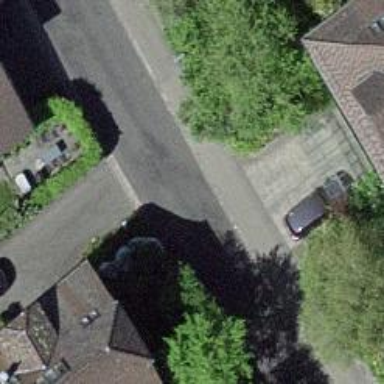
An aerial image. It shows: Residential road with asphalt surface and sidewalk on the left side.